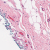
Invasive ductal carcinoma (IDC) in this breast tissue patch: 0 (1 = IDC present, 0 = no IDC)